Field crop: maize
Growth stage: 2
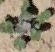
Species: chenopodium